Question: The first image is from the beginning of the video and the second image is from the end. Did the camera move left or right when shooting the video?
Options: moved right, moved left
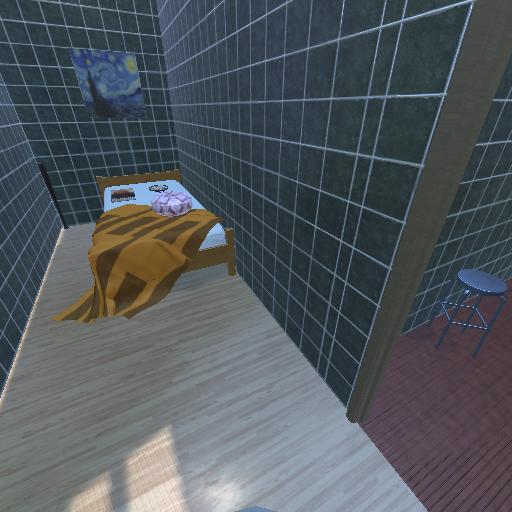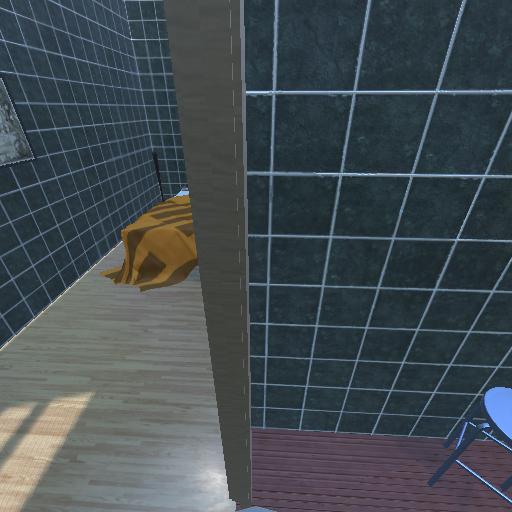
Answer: moved right